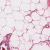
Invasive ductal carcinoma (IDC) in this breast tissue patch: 0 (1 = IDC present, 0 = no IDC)